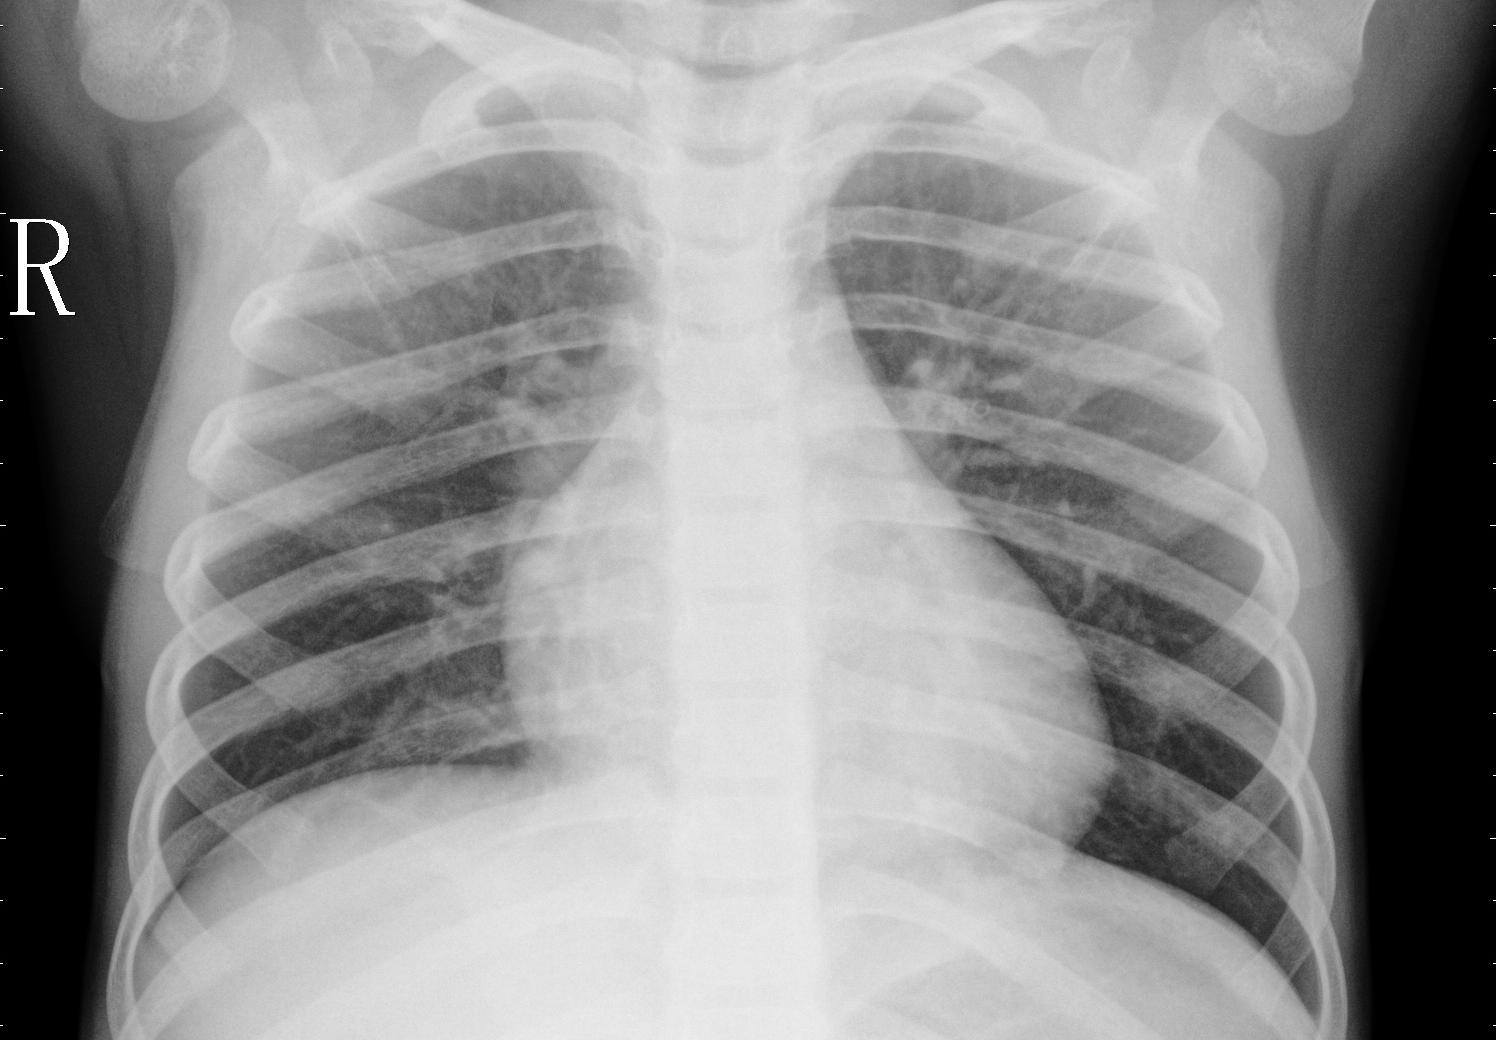
Diagnosis: PNEUMONIA